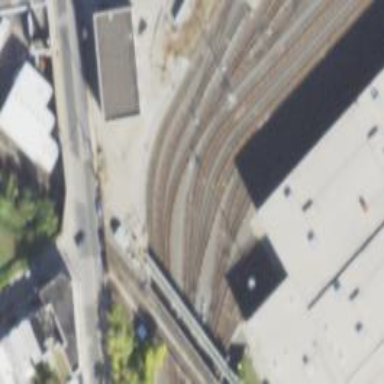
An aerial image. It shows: Electrified rail in service yard.